Question: using <URL> tutorial I set up a custom TabBar. Unfortunately the tutorial won't describe how to hide the custom TabBar in views you don't wanna display it.
In my 'customTabBar.h' I defined
'''
- (void) hideAlsoCustomTabBar;
- (void) showCustomTabBarAgain;
'''
which are implemented as
'''
- (void) hideAlsoCustomTabBar {
btn1.hidden = YES;
btn2.hidden = YES;
btn3.hidden = YES;
btn4.hidden = YES;
}
- (void) showCustomTabBarAgain {
btn1.hidden = NO;
btn2.hidden = NO;
btn3.hidden = NO;
btn4.hidden = NO;
}
'''
Calling those inside 'CustomTabBar.m''s 'viewDidAppear' works fine and does exactly what I expect them to do. If I try to call those methods from the ViewController where I need to hide the TabBar like this
'''
[customTabs hideAlsoCustomTabBar];
'''
inside the 'initWithNibName' OR 'viewDidLoad' OR 'viewWillAppear', nothing will happen. I checked with NSLog, the method gets called, but when I read out the BOOL for any buttons '.hidden' attribute, it returns 0, when it should be 1 (for 'hidden==YES').
I don't know what's wrong with my setup. Is it possible these button's attributes are private by default as 'CustomTabBar' inherits from 'UITabBarController' and I can't set them? Or did I make a mistake in the call?
Thanks!
The TabBar implementation as it is described in the tutorial
'''
import "CustomTabBar.h"
@implementation CustomTabBar
@synthesize btn1,btn2,btn3,btn4;
- (void) viewDidAppear:(BOOL)animated {
[super viewWillAppear:animated];
[self hideExistingTabBar];
[self addCustomElements];
}
- (void) hideExistingTabBar {
for (UIView *view in self.view.subviews) {
if ([view isKindOfClass:[UITabBar class]]) {
view.hidden = YES;
break;
}
}
}
- (void) addCustomElements {
//Initialise the two images for btnEinleitung, not selected and selected
UIImage *btnImage = [UIImage imageNamed:@"btnEinl.png"];
UIImage *btnImageSelected = [UIImage imageNamed:@"btnEinl_s.png"];
self.btnEinleitung = [UIButton buttonWithType:UIButtonTypeCustom];
btnEinleitung.frame = CGRectMake(0, 430, 86, 50);
[btnEinleitung setBackgroundImage:btnImage forState:UIControlStateNormal];
[btnEinleitung setBackgroundImage:btnImageSelected forState:UIControlStateSelected];
[btnEinleitung setTag:0];
[btnEinleitung setSelected:true];
//set other buttons
btnImage = [UIImage imageNamed:@"btnUbg.png"];
btnImageSelected = [UIImage imageNamed:@"btnUbg_s.png"];
self.btnUebungen = [UIButton buttonWithType:UIButtonTypeCustom];
btnUebungen.frame = CGRectMake(86, 430, 80, 50);
[btnUebungen setBackgroundImage:btnImage forState:UIControlStateNormal];
[btnUebungen setBackgroundImage:btnImageSelected forState:UIControlStateSelected];
[btnUebungen setTag:1];
/* do the same for btn3 and btn4*/
//add custom buttons to view
[self.view addSubview:btn1];
[self.view addSubview:btn2];
[self.view addSubview:btn3];
[self.view addSubview:btn4];
//setup event handlers so the buttonClicked method will respond to the touch up inside event
[btn1 addTarget:self action:@selector(buttonClicked:) forControlEvents:UIControlEventTouchUpInside];
[btn2 addTarget:self action:@selector(buttonClicked:) forControlEvents:UIControlEventTouchUpInside];
[btn3 addTarget:self action:@selector(buttonClicked:) forControlEvents:UIControlEventTouchUpInside];
[btn4 addTarget:self action:@selector(buttonClicked:) forControlEvents:UIControlEventTouchUpInside];
}
//set tab to active according to the passed tag number
- (void) selectTab:(int)tabID {
switch (tabID) {
case 0:
[btnEinleitung setSelected:TRUE];
[btnUebungen setSelected:FALSE];
[btnTipps setSelected:FALSE];
[btnBrauchtum setSelected:FALSE];
btnEinleitung.userInteractionEnabled = NO;
btnUebungen.userInteractionEnabled = YES;
btnTipps.userInteractionEnabled = YES;
btnBrauchtum.userInteractionEnabled = YES;
break;
case 1:
[btnEinleitung setSelected:FALSE];
[btnUebungen setSelected:TRUE];
[btnTipps setSelected:FALSE];
[btnBrauchtum setSelected:FALSE];
btnEinleitung.userInteractionEnabled = YES;
btnUebungen.userInteractionEnabled = NO;
btnTipps.userInteractionEnabled = YES;
btnBrauchtum.userInteractionEnabled = YES;
break;
// and so on for 2 and 3
}
self.selectedIndex = tabID;
}
//get the tag of the sender/pressed button, call the function selectTab
- (void) buttonClicked:(id)sender {
int tagNum = [sender tag];
[self selectTab:tagNum];
}
'''
As described below, I have 4 Tabs in a Tabbar which was generated with IB, added Navigation Controller with their ViewControllers, made Outlets for those and connected them in IB.
Clicking on the second Tab (e.g. sndMenuVC) opens a view with 4 buttons. Clicking one of these buttons leads to another view (e.g. detailVC) in which I don't want the TabBar to be displayed. detailVC has it's own nib.
Opening detailVC happens with the button's action declared like this
'''
- (IBAction) openFourth:(id)sender{
detailVC *detailView = [[detailVC alloc] initWithNibName:@"detailVC" bundle:nil andSender:kFourthButtonSender];
[self.navigationController pushViewController:detailView animated:YES];
[detailView release];
}
'''
As this is a custom initWithNibName, this is how I implemented it
'''
- (id)initWithNibName:(NSString *)nibNameOrNil bundle:(NSBundle *)nibBundleOrNil andSender: (NSString *)calledByButton{
self.callingButton = calledByButton;
[super initWithNibName:@"detailVC" bundle:nil];
return self;
}
'''
SO I basically just set a global variable "callingButton" according to the transmitted sender and call the "normal" initWithNibName afterwards.
This all works fine.
If I try to call 'hideAlsoCustomTabBar', and NSLog the value of btn1.hidden it returns 0 when called from detailVC, but returns 1 when called from within CustomTabBar and actually hides the buttons.
I have customTabs as IBOutlet if needed, but don't know if this is connected correctly to the TabBarController of type CustomTabBar.

Hope this helps to understand me :) If you need any other information, just let me know.
Thanks!
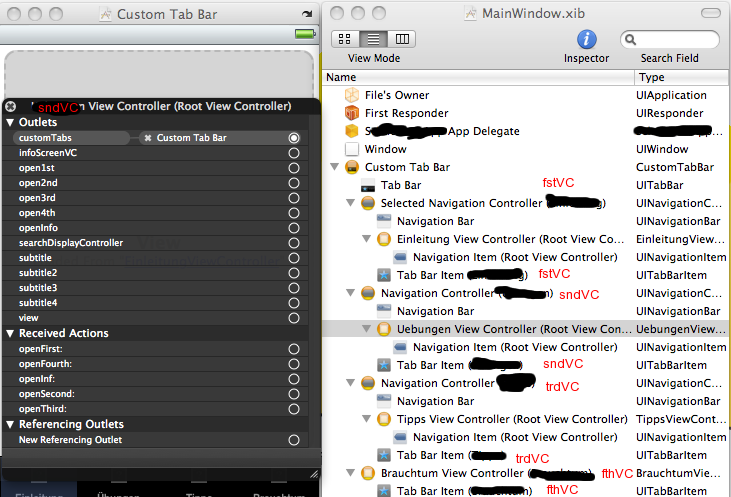
Answer: I have written a follow up to my RXCustomTabBar tutorial which should answer your questions. I don't see any point reproducing it in full here.
<URL>
Let me know if you have any questions,
Oli